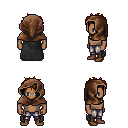
a pixel art fantasy rpg character, male body template, human, dark skin, black cape, metal pants, dark blonde bedhead hairstyle, cloth hood, brown shoes, four views (front, back, left, right), 2x2 character sprite sheet, small pixel art, hard edges, no anti-aliasing